Aerial crown-view tile of a tropical tree (Barro Colorado Island, Panama), acquired 20241216:
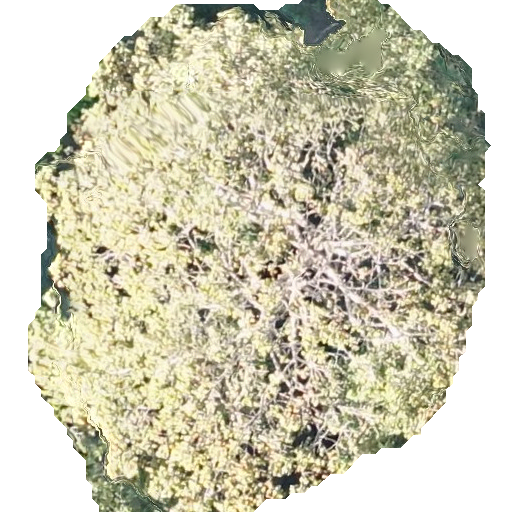
Species: Sterculia apetala
GBIF accepted scientific name: Sterculia apetala
Crown area: 283.553 m²